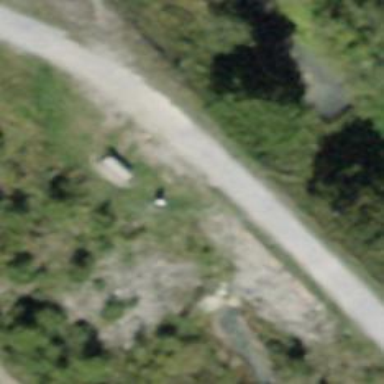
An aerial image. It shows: Bench.